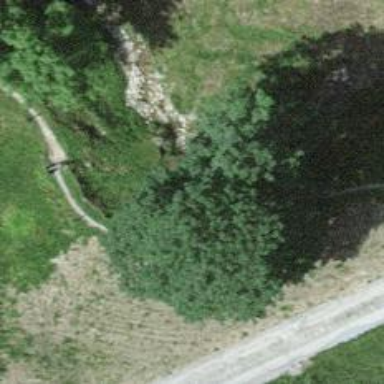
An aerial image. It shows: Unpaved path.